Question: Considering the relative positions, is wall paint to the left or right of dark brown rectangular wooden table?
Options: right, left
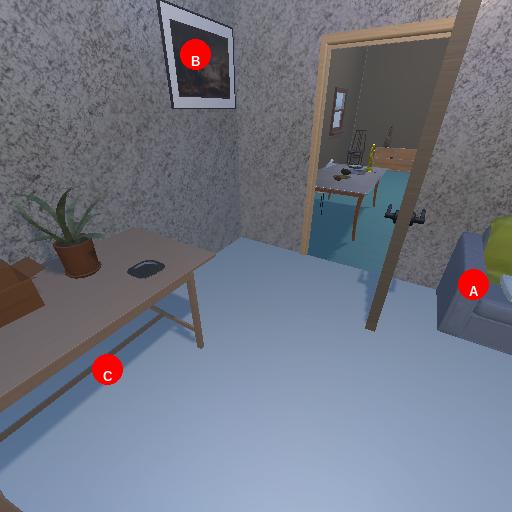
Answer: right